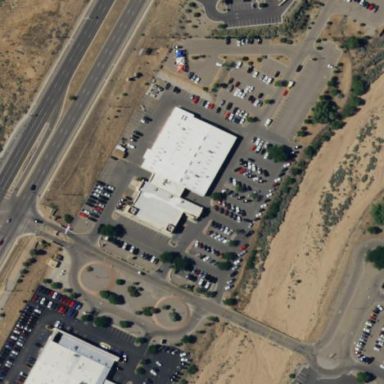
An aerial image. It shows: Commercial area.